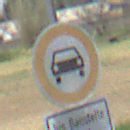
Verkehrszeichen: VerbotKraftwagen
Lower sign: SonstigeFahrzeugePersonengruppenFrei2
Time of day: Midday
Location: Outdoor (Nature)
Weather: Clear
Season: NotSpecified
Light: Natural